Field crop: maize
Growth stage: 1
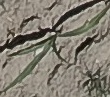
Species: sorghum